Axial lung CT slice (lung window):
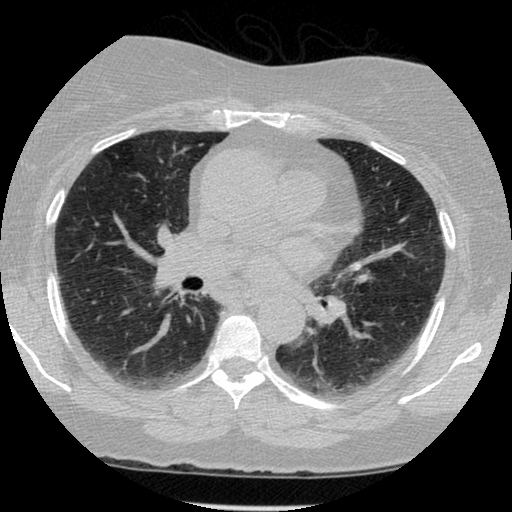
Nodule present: no